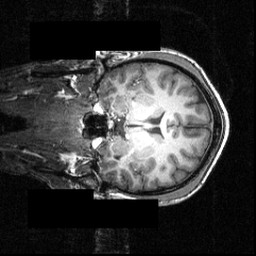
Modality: T1w
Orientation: coronal
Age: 24
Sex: male
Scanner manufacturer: siemens
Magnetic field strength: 3.951 T
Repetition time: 1.5 s
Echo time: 0.00335 s